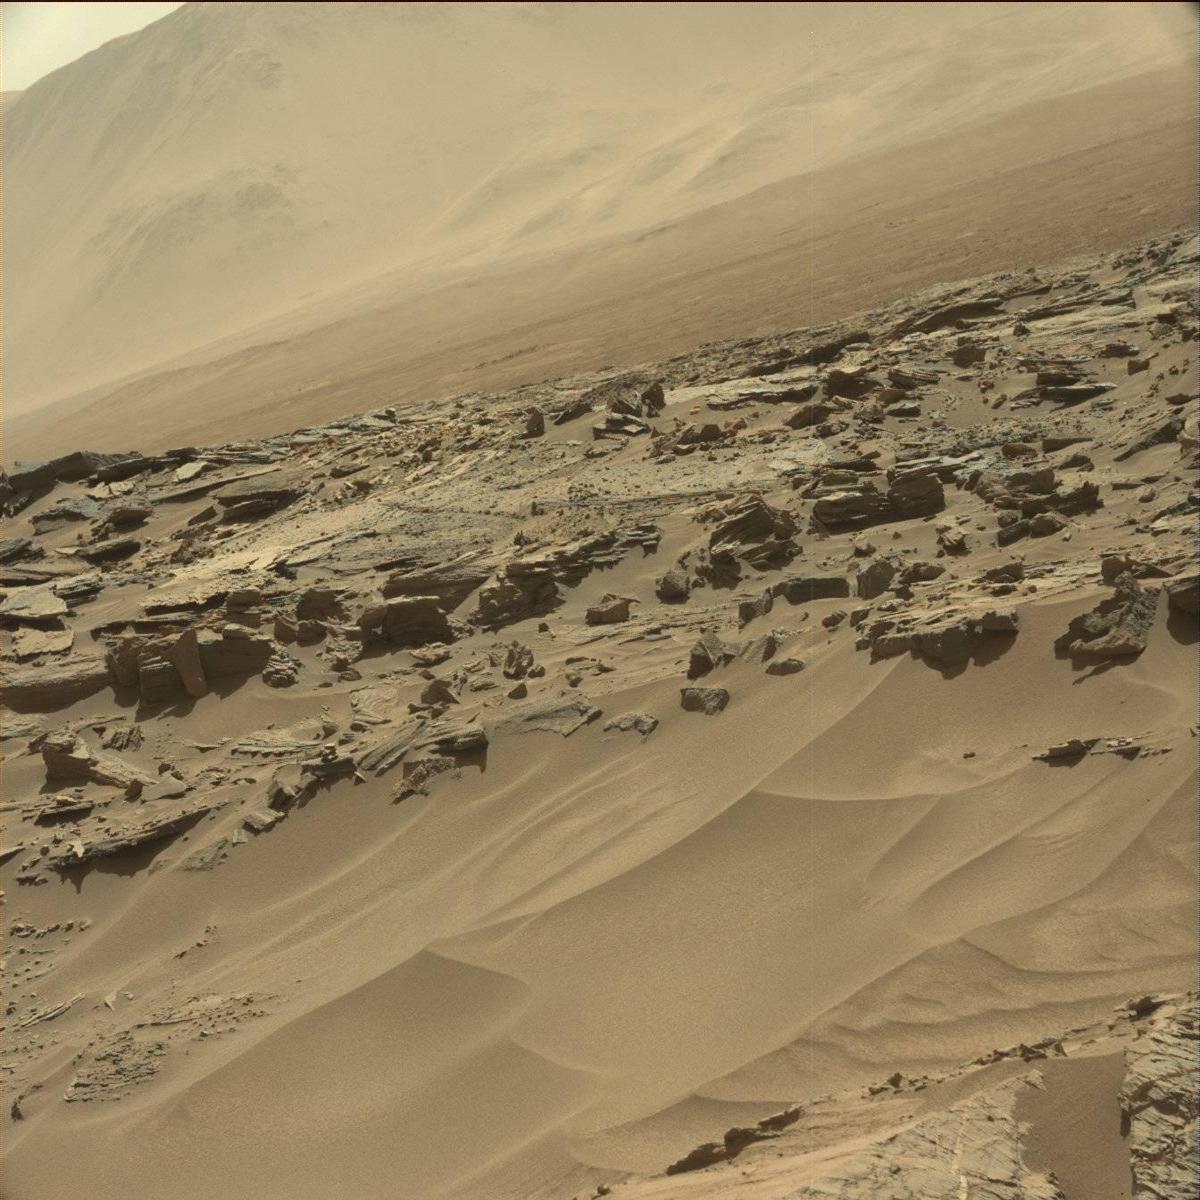
Terrain classes present: Bedrock, Ridge, Sand / Soil, Sky